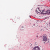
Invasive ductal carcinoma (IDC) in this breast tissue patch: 0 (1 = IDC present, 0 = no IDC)